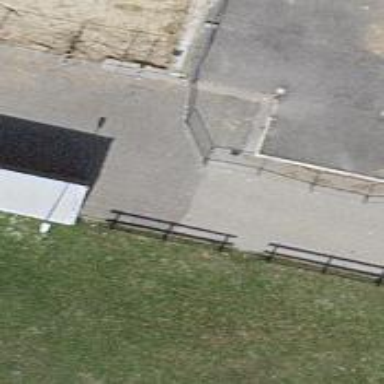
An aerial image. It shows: Fence.